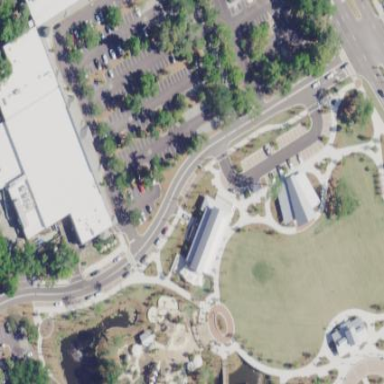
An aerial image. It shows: Parking area.